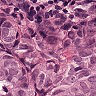
Metastatic tissue present: yes